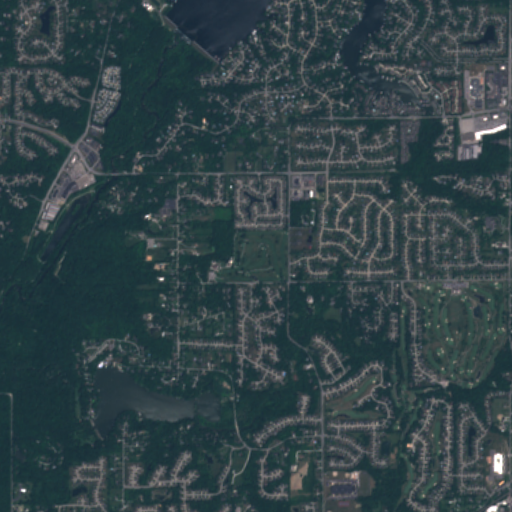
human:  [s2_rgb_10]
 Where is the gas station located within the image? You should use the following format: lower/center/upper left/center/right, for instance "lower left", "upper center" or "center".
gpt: The gas station is located in the upper right of the image.
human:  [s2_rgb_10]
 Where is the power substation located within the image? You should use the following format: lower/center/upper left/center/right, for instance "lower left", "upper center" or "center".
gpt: The power substation is located in the center left of the image.
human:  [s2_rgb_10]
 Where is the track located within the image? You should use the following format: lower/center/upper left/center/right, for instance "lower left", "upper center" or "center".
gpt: The track is located in the lower right of the image.
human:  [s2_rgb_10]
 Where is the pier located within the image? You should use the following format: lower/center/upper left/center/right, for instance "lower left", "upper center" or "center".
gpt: The pier is located in the upper center of the image.
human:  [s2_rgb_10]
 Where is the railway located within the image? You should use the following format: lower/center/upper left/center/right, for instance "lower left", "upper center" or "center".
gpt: The railway is located in the lower right of the image.
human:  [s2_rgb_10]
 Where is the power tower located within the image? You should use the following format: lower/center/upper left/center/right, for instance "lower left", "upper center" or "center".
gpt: There is no power tower in the image.